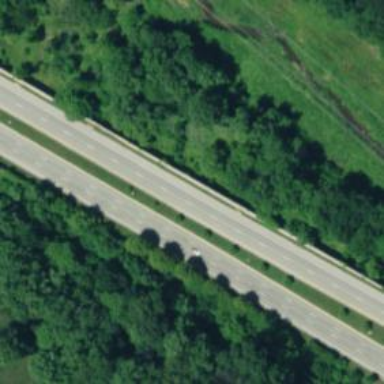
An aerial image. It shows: Primary highway with separate sidewalk. The highway is expressway.